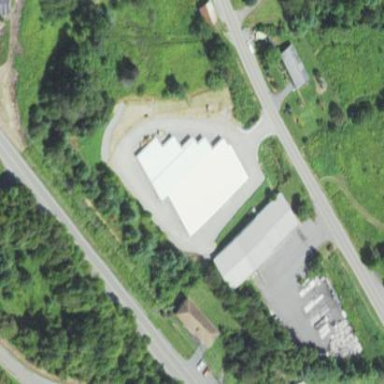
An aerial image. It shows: Warehouse building.